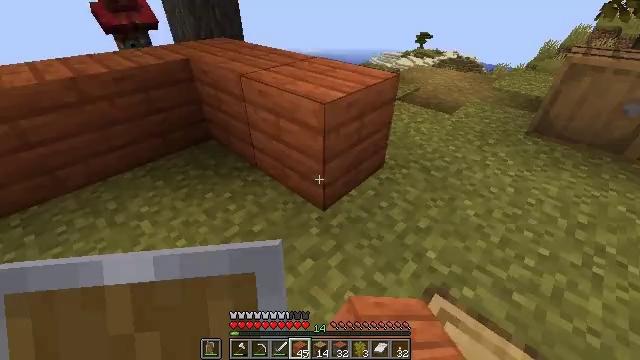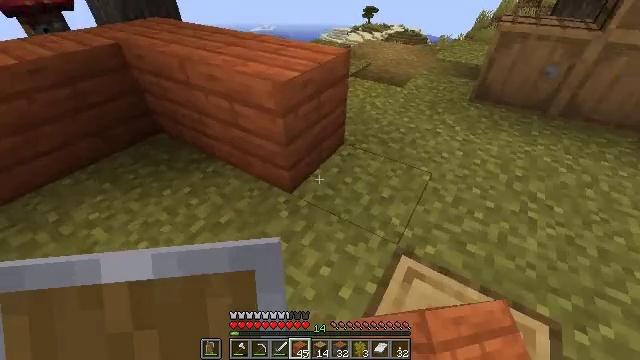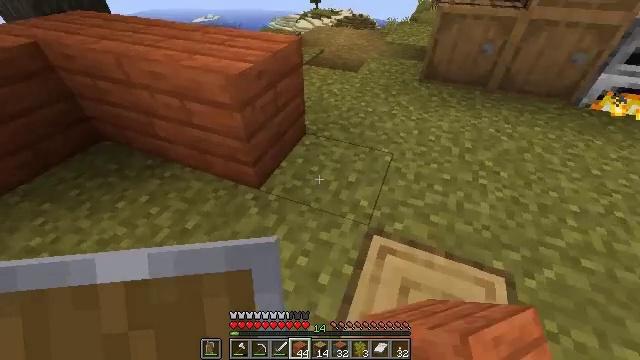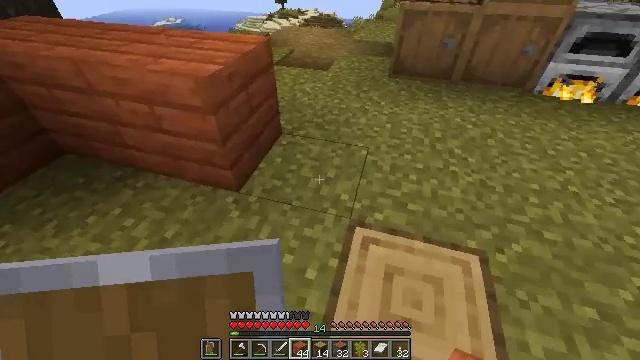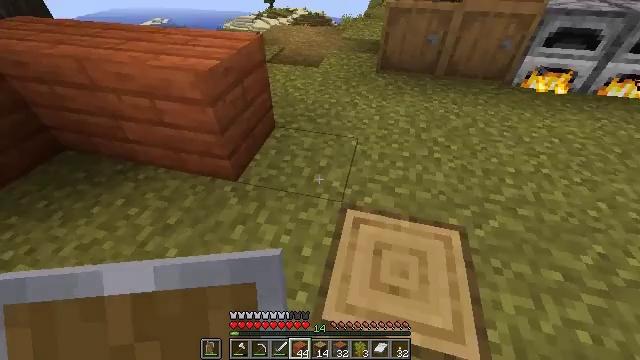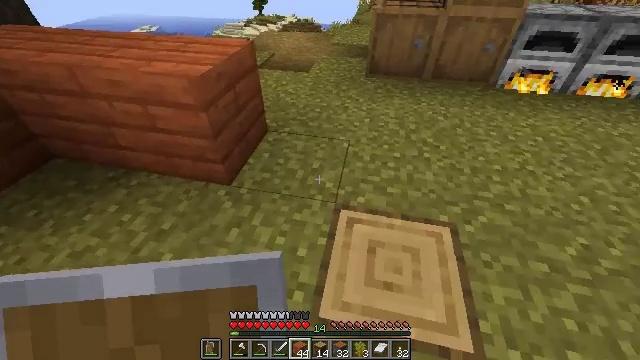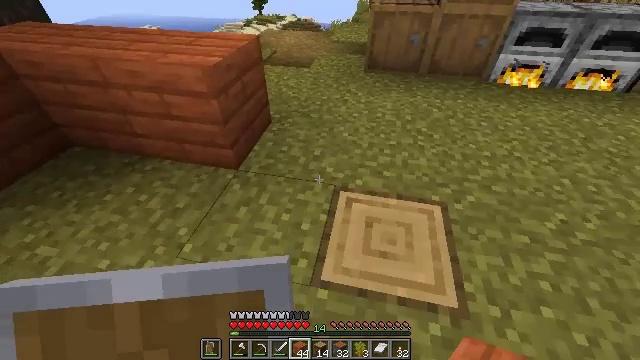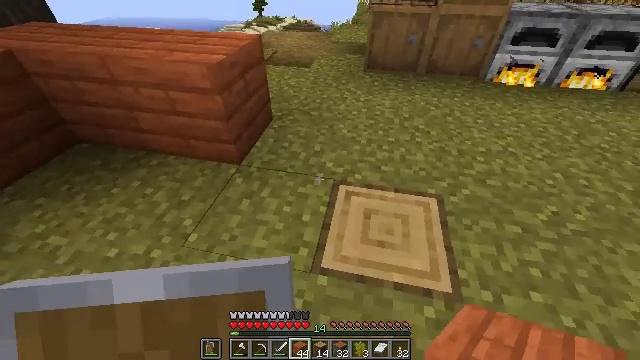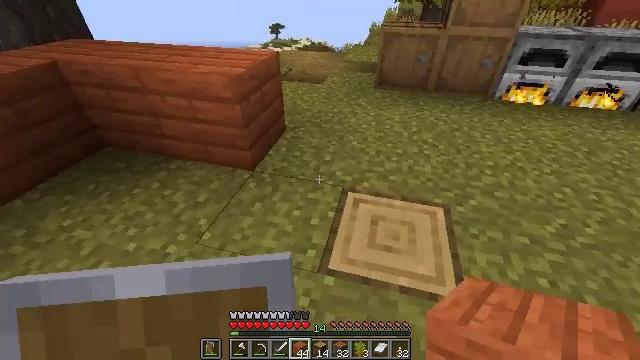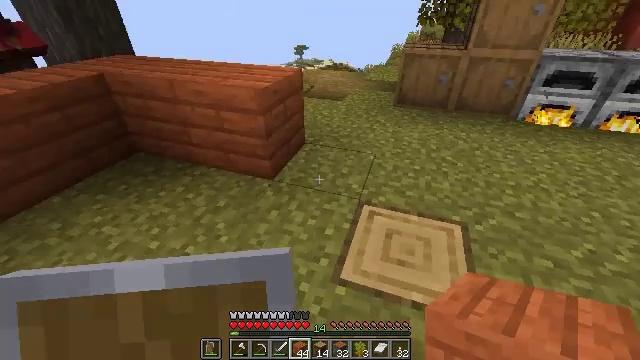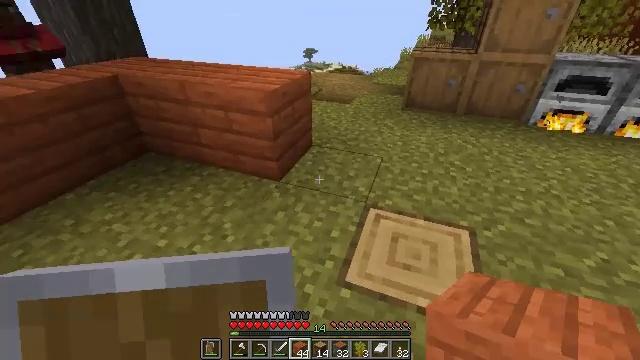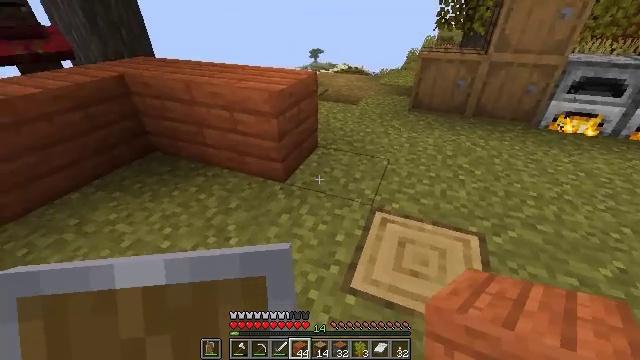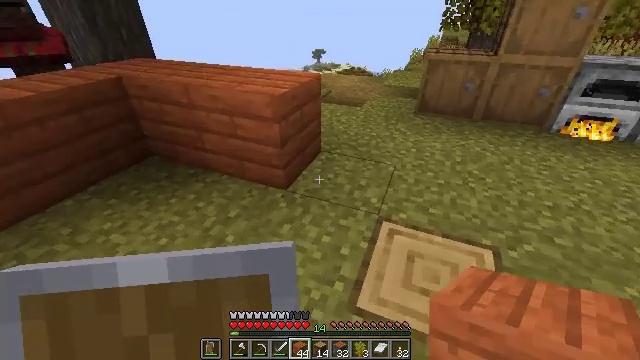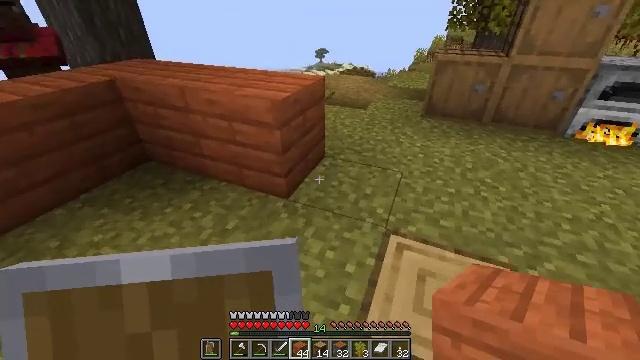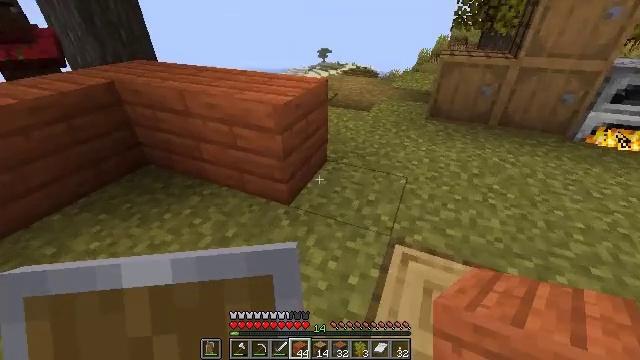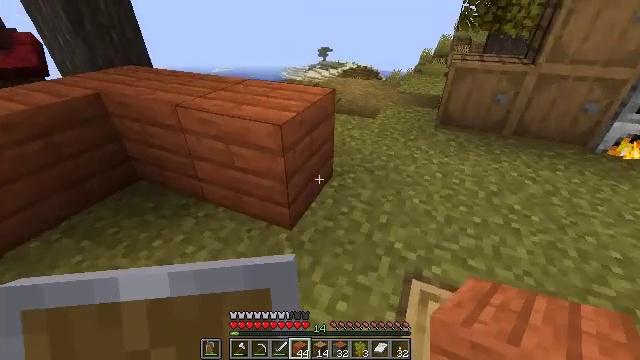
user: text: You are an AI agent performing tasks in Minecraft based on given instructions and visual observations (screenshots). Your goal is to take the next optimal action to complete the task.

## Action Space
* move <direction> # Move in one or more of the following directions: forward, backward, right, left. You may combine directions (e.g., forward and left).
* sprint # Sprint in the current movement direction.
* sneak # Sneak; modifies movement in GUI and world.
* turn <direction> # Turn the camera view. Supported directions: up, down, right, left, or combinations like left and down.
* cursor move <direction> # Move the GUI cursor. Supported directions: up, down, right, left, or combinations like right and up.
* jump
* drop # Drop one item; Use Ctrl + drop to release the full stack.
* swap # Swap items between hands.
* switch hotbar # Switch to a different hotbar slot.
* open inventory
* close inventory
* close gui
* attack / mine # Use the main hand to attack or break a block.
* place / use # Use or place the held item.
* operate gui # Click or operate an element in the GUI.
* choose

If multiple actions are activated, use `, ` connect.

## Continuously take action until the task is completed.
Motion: motion action
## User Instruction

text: Gather some acacia planks.
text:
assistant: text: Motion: turn right and down
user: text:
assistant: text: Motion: turn right and down
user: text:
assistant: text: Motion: move back, turn right
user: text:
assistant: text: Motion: move back, turn right
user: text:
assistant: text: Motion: move back, turn right and up
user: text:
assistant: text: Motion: move back
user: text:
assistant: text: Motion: no_op
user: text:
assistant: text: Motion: turn left and up
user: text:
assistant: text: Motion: turn left and up
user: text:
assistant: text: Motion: turn left
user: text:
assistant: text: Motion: move forward, turn left
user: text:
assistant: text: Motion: move forward
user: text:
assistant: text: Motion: move forward
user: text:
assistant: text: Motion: move forward
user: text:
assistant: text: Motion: move forward and move left
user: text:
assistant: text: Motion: move forward and move left
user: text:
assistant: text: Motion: move left
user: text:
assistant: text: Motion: move left
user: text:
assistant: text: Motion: no_op
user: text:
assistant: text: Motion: no_op
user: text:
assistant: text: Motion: no_op
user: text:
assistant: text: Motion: no_op
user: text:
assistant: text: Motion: turn left and up
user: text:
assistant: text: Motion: turn left
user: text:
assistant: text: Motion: no_op
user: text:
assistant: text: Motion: turn left
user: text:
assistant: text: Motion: no_op
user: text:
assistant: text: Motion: no_op
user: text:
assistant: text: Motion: no_op
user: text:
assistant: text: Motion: no_op